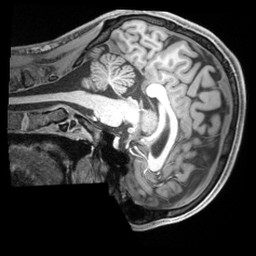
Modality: T1w
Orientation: sagittal
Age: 23
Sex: female
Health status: ill
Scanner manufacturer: siemens
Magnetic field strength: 3 T
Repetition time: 2.2 s
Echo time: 0.00218 s